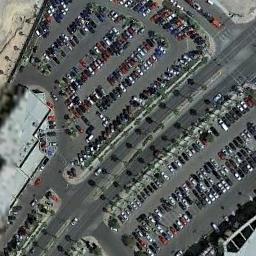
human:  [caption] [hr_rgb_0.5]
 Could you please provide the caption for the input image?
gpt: The parking lot has lots of cars arranged neatly in lines .

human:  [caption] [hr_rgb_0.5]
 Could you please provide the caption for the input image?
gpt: The parking lot has some yellow signs and two rows of coconut trees .

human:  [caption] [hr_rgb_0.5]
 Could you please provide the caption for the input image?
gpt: The parking lot is full of cars .

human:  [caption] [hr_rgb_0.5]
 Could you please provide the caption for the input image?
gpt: There are a lot of cars in the parking lot .

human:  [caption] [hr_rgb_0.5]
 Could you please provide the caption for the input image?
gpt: There are many cars on the parking lots by the roadside .